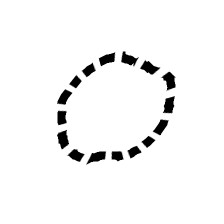
Shape: circle